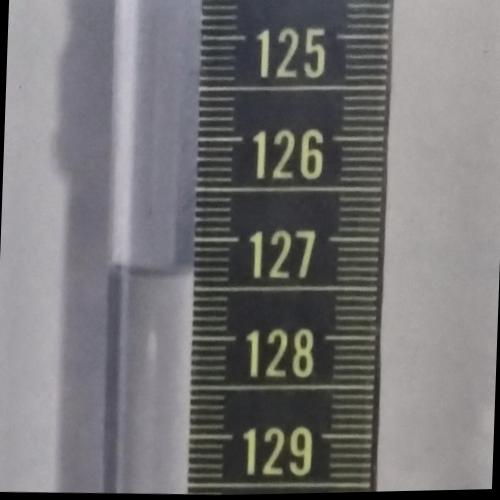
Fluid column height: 127.4 cm